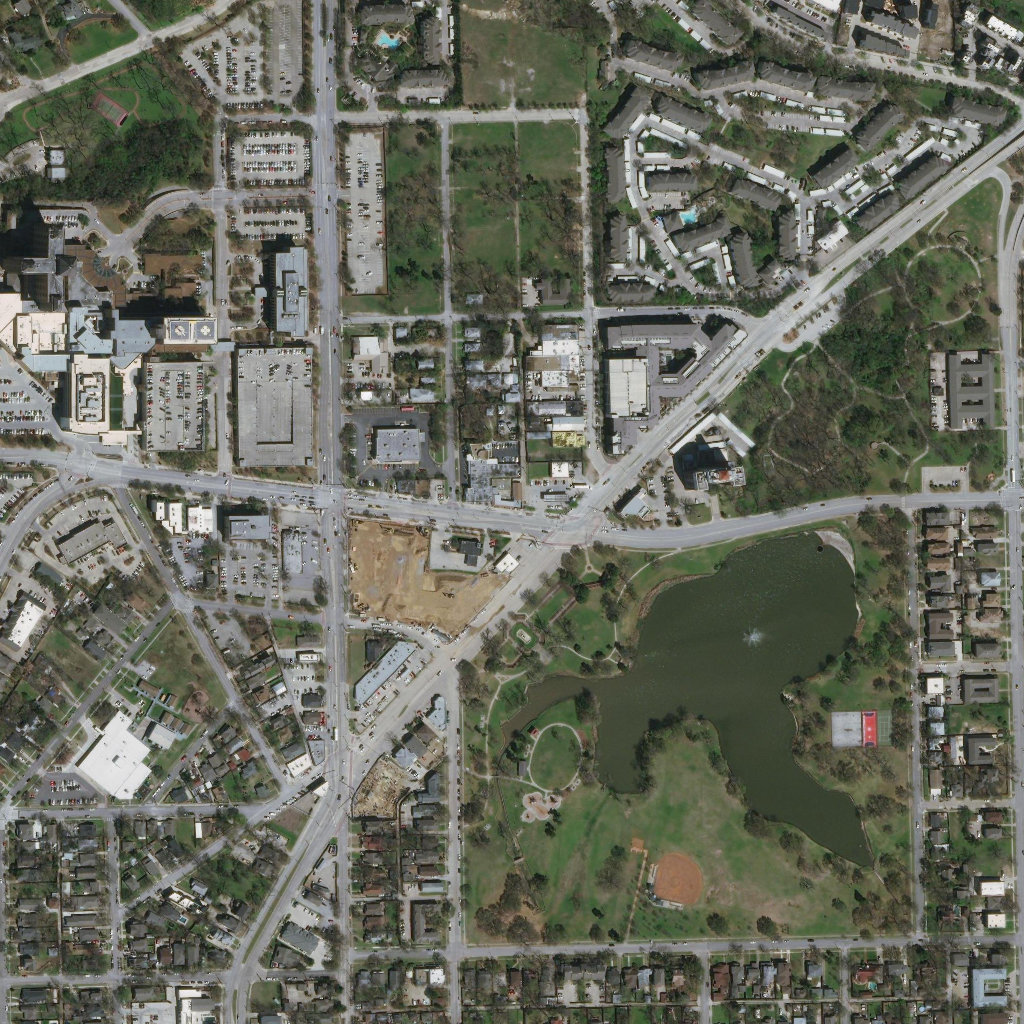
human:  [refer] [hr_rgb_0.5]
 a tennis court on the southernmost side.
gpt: <box>[[85, 69, 87, 72, 0]]</box>